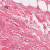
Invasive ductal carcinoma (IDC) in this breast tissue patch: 0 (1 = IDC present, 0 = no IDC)